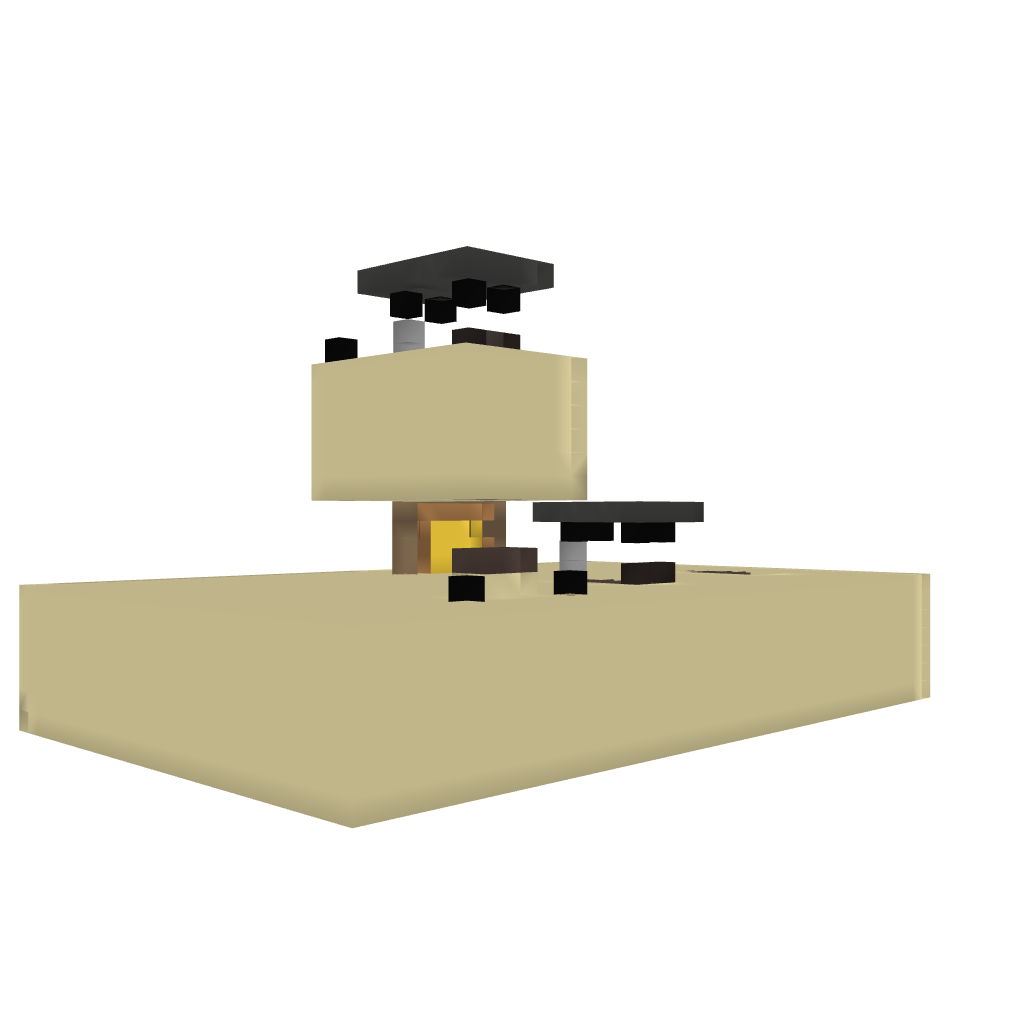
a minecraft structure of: Dustless trap